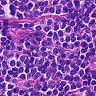
Metastatic tissue present: no